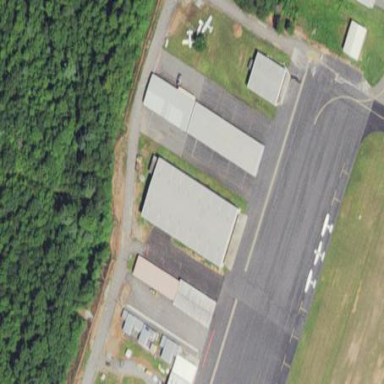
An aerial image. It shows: Hangar building located at airport.